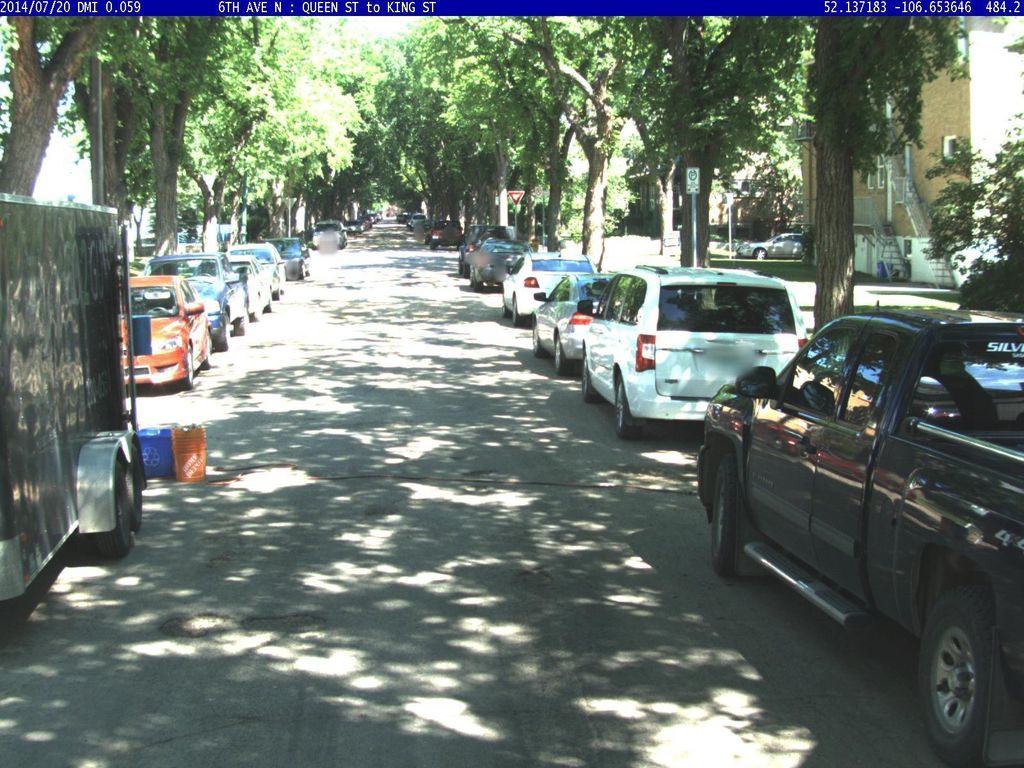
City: saskatoon